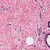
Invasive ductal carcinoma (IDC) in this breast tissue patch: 0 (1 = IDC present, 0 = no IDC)